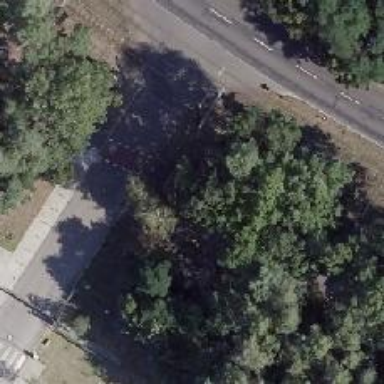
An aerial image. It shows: Asphalt sidewalk along the footway.